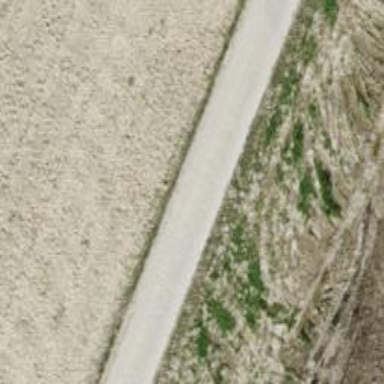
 commonly used for agricultural purposes."